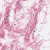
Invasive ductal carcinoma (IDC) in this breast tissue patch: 0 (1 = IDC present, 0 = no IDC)